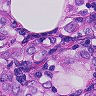
Metastatic tissue present: yes